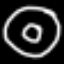
Label: donut